Current action and preconditions to check: trajectory_clear

Your task: For each precondition in the list above, predict whether it will hold at this action.

Consider the current scene as observed from the mobile robot's camera, and analyze the predicted future states of all dynamic agents (e.g., people, animals, vehicles, or any moving entities) within the NEXT SECOND.

IMPORTANT: Only answer "very likely" if you are absolutely certain—based on strong, clear evidence—that a dynamic agent will violate the precondition in the predicted future state. Do NOT answer "very likely" for unlikely, ambiguous, or low-probability risks.

Ask yourself for each precondition: Is there a high probability, with clear and convincing evidence, that the predicted future states of any dynamic agent will interfere with the predicted future state of the currently executing action within the NEXT SECOND, causing that precondition to fail?

Assess the risk level based on these predictions. Use "likely" or "very likely" if motions create a clear risk of interference.

Use "neutral" or "improbable" if agents are nearby but their predicted paths are clearly diverging or non-conflicting.

Failure Risk Categories: "very improbable", "improbable", "neutral", "likely", "very likely"

Answer Format: Output ONLY the probability_of_failure value from these categories: "very improbable", "improbable", "neutral", "likely", "very likely"

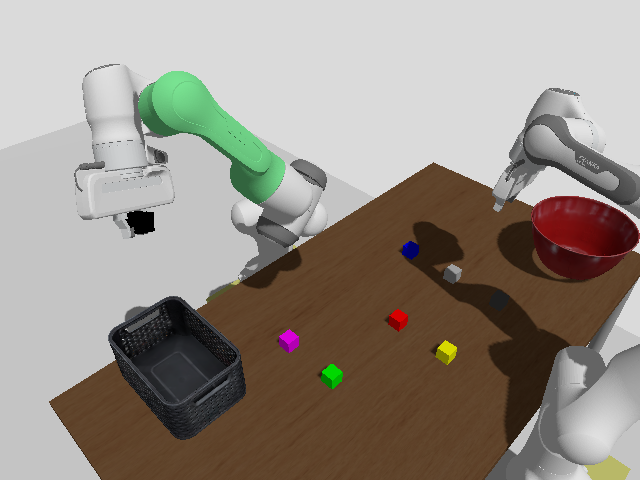

Answer: very improbable